八年级 · 计数
某公司的午餐采用自助餐的形式, 并倡导员工 “适度取餐，减少浪费”。该公司共有 10 个部门，且各部门的人数相同, 为了解午餐的浪费情况, 从这 10 个部门中随机抽取了 $A, B$ 两个部门, 进行了连续四周 (20 个工作日) 的调查, 得到这两个部门每天午餐浪费饭菜的重量, 以下简称 “每日餐余重量” (单位: 千克), 并对这些数据进行了整理、描述和分析, 下面给出了部分信息. $a$. A 部门每日餐余重量的频数分布直方图如下（数据分成 6 组: $0 \leq x<2,2 \leq x<4,4 \leq x<6$, $6 \leq x<8,8 \leq x<10,10 \leq x \leq 12):$

b. $A$ 部门每日餐余重量在 $6 \leqslant x<8$ 这一组的是: $6.1,6.6,7.0,7.0,7.0,7.8$.

c. B 部门每日餐余重量如下: $1.4,2.8,6.9,7.8,1.9,9.7,3.1,4.6,6.9,10.8,6.9,2.6,7.5$, $6.9,9.5,7.8,8.4,8.3,9.4,8.8$.
d. $A, B$ 两个部门这 20 个工作日里每日餐余重量的平均数、中位数、众数如下:

| 部门 | 平均数 | 中位数 | 众数 |
| :--- | :--- | :--- | :--- |
| $A$ | 6.4 | $\mathrm{~m}$ | 7.0 |
| $B$ | 6.6 | 7.2 | $n$ |

根据以上信息，回答下列问题:

(1) 写出表中 $m, n$ 的值;

(2) 在 $A, B$ 这两个部门中, “适度取餐, 减少浪费” 做得较好的部门是 \$ \qquad \$ (填 “ $A$ ” 或 “B”) , 理由是 \$ \qquad \$ ;

(3) 结合 $A, B$ 这两个部门每日餐余重量的数据, 估计该公司（10个部门）一年（按 240 个工作日计算）的餐余重量.
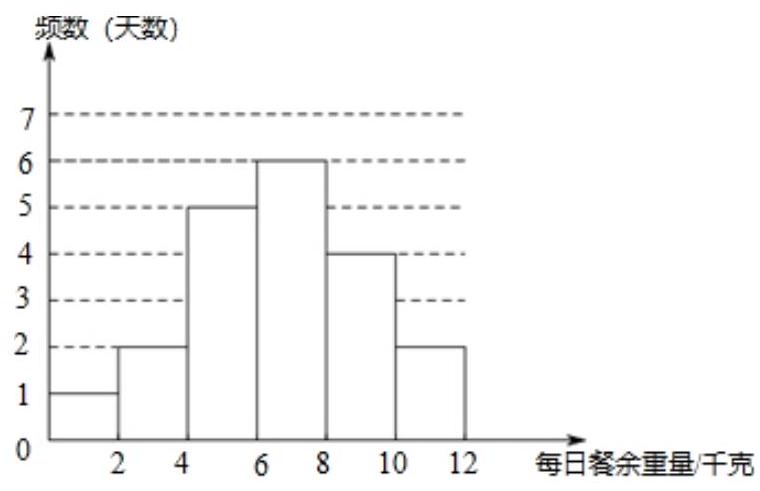
答案: 解: (1) $m=\frac{6.6+7}{2}=6.8, n=6.9$;

(2) $A, A$ 部门每日餐余重量的平均数和中位数都小于 $B$ 部门每日餐余重量的平均数和中位数;

(3) $10 \times 240 \times \frac{6.4+66}{2}=15600 \mathrm{~kg}$,

答: 估计该公司（10个部门）一年（按 240 个工作日计算）的餐余重量 $15600 \mathrm{~kg}$.

【解析】本题考查了频数 (率) 分布直方图, 用样本估计总体, 中位数, 众数, 平均数, 正确的理解题意是解题的关键.

(1) 根据频数 (率) 分布直方图中数据即可得到结论;

(2) 根据表中数据即可得到结论;

(3) 根据 $A 、 B$ 两个部门这 20 个工作日每日餐余量的平均数即可得到结论.